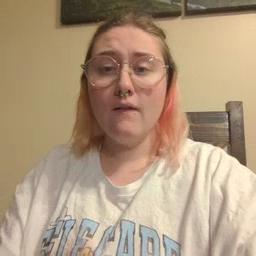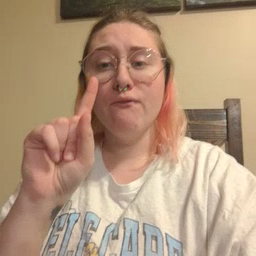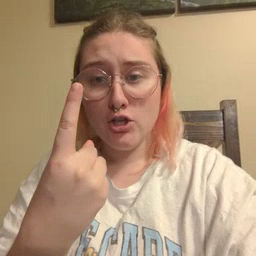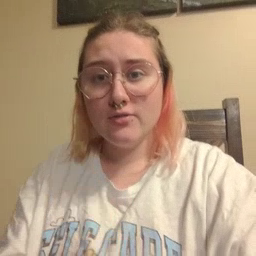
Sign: first